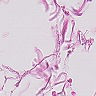
Metastatic tissue present: no